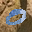
Label: 0